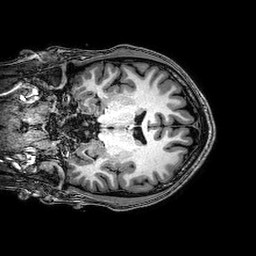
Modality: T1w
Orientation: coronal
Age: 24
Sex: male
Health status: healthy
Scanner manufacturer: philips
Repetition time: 0.008184 s
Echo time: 0.00374 s